Question: '''
@JsonRootName("Facility")
@XmlAccessorType(XmlAccessType.NONE)
@XmlType(name = "Facility", propOrder = { "id", "name", "totalQuantity" })
public class FacilityDTO implements Serializable {
private static final long serialVersionUID = 1L;
@XmlElement(required = true)
private String id;
@XmlElement(required = true)
private String name;
@XmlElement(required = true)
private double totalQuantity;
public FacilityDTO() {
}
public FacilityDTO(Facility facility) {
this.name = facility.getName();
this.totalQuantity = facility.getTotalQuantity();
this.id = facility.getId();
}// getters setter
'''
'''
ByteArrayOutputStream out = new ByteArrayOutputStream();
ObjectMapper mapper = new ObjectMapper();
mapper.registerModule(new Jdk7Module());
mapper.configure(SerializationFeature.WRAP_ROOT_VALUE, true);
mapper.writeValue(out, object);
int bytesCount = out.size();
byte[] bytes = out.toByteArray();
entityStream.write(bytes);
entityStream.flush();
'''

1. Why the results seem not correct? I was put @JsonRootName("Facility") and also enable the wrap root feature.
2. Any part I miss?
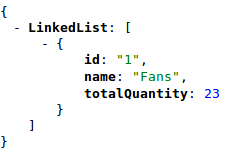
Answer: See <URL>
According to the above, you need to configure deserialization as follows:
'mapper.configure(DerializationFeature.UNWRAP_ROOT_VALUE, true);'